Interaction volume radius: 10 \u00c5
Interaction volume height: 20 \u00c5
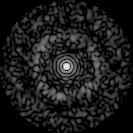
Disorder parameter: 0.8381